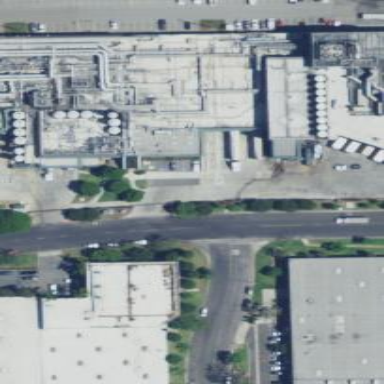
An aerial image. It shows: Factory building.